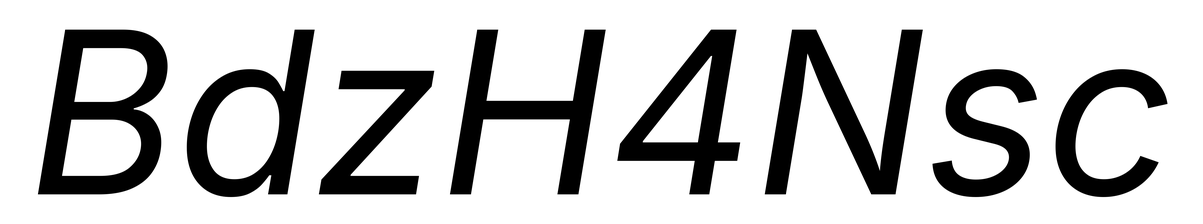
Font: Inter-Italic_Italic